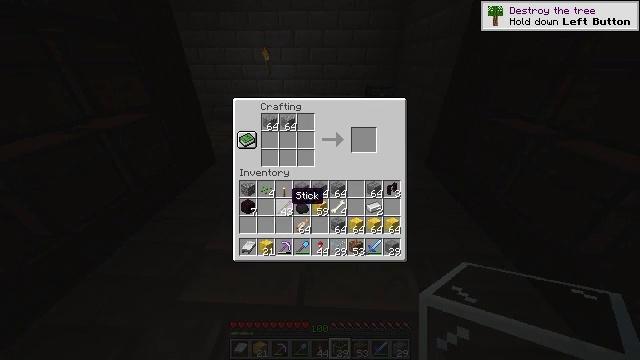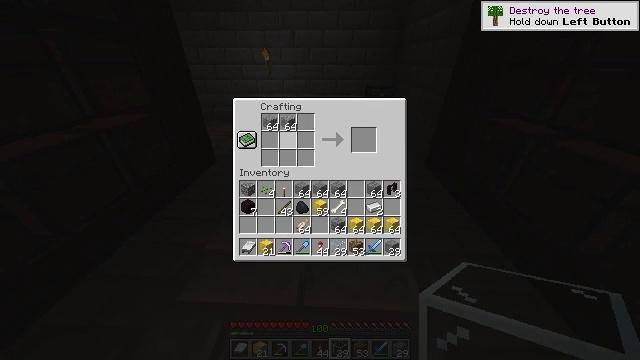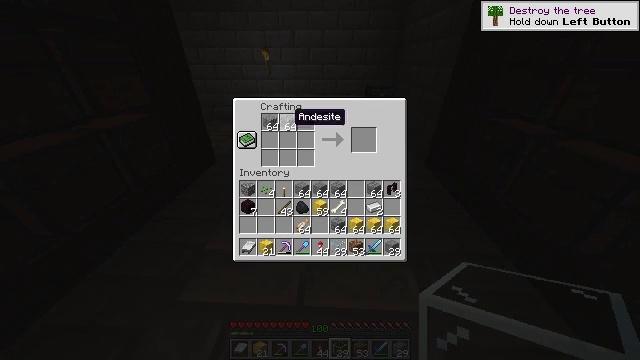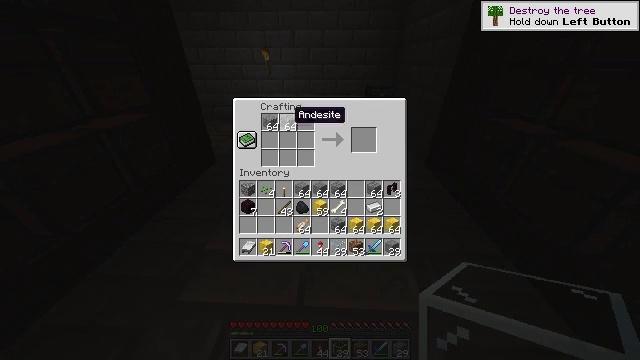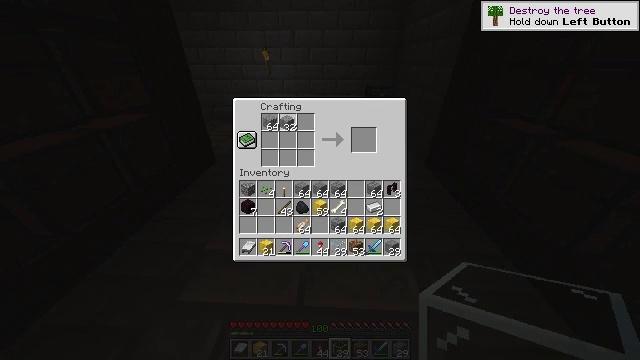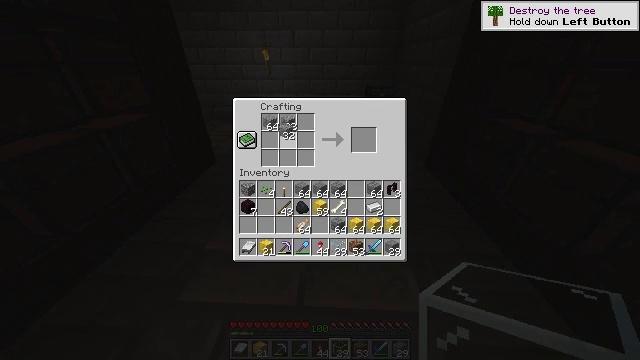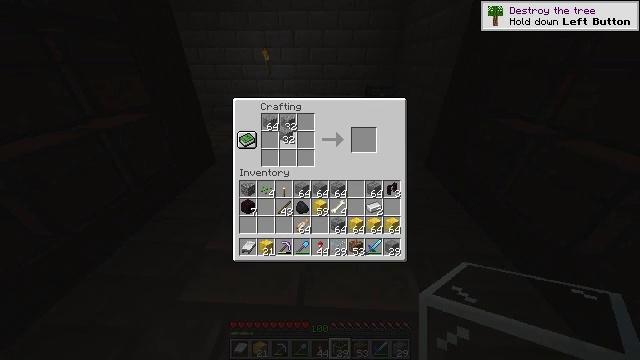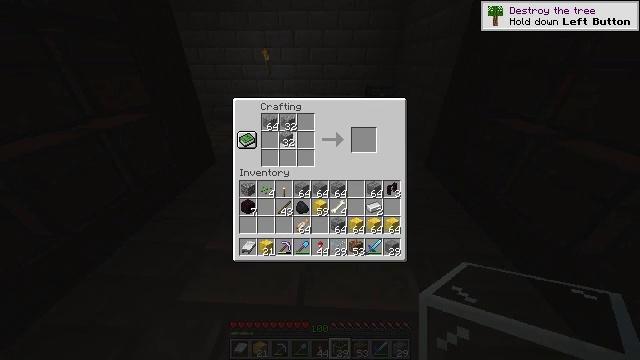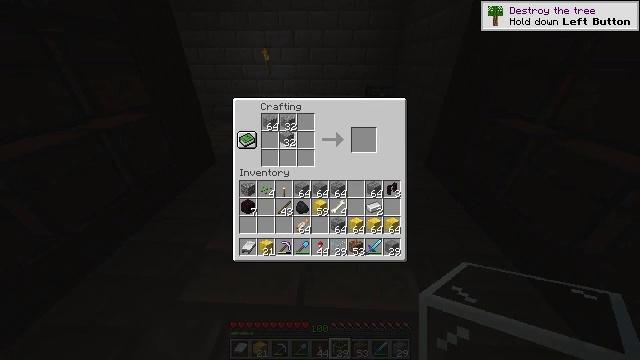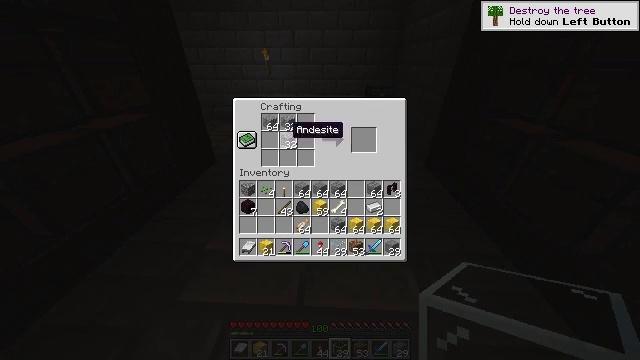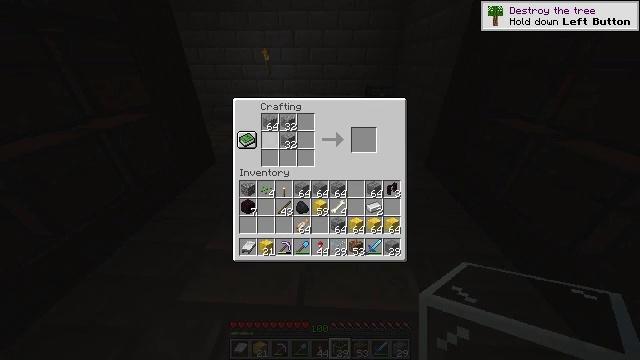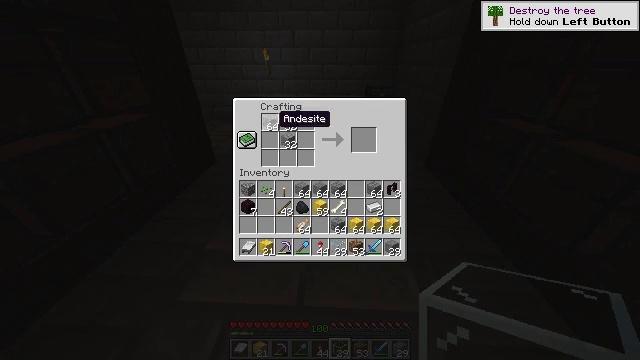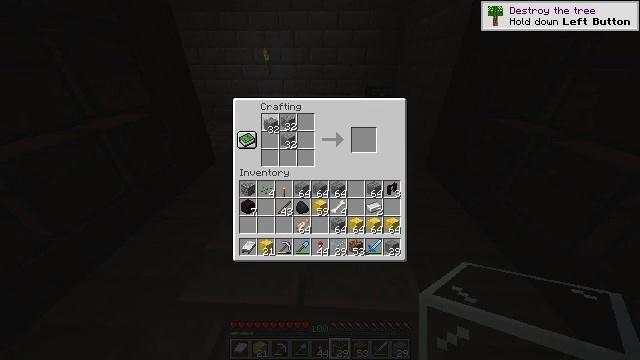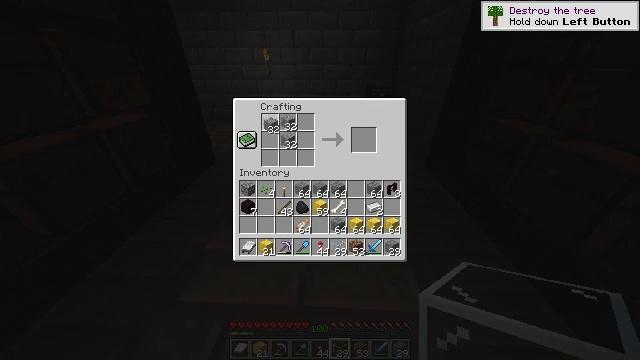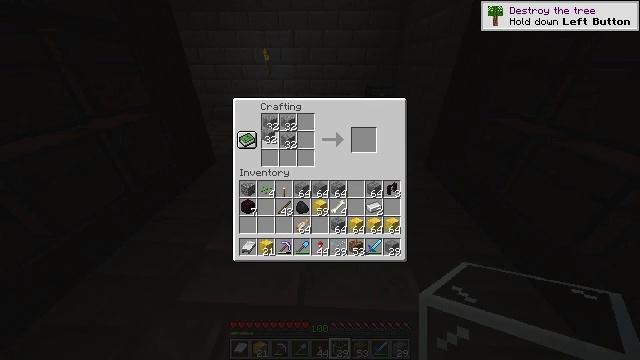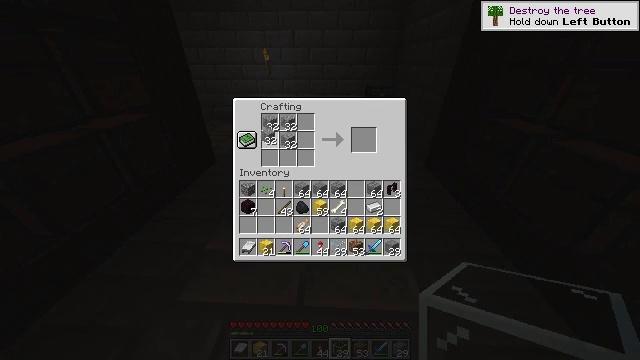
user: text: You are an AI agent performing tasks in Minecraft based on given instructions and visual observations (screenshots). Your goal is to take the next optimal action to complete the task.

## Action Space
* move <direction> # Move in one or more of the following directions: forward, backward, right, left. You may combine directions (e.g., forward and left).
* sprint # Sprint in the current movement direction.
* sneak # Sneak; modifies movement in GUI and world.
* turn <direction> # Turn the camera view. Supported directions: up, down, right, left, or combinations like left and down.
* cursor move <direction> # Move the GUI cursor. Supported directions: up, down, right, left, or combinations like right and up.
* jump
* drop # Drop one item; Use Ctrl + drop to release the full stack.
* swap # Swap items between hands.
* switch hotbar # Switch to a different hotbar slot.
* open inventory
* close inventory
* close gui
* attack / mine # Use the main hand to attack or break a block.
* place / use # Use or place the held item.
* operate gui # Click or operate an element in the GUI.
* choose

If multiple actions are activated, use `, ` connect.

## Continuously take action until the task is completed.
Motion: motion action
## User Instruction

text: Open the crafting table and craft polished andesite.
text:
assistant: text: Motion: sneak, cursor move up
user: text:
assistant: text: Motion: cursor move up
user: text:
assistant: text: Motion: no_op
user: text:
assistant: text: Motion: choose
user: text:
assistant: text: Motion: cursor move down, choose
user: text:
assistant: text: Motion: no_op
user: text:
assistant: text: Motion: operate gui
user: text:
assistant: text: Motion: operate gui
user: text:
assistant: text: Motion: no_op
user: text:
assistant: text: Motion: cursor move left
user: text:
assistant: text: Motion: no_op
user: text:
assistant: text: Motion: choose
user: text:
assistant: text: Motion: choose
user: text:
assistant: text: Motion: cursor move down
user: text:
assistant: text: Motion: no_op
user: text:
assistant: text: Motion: operate gui
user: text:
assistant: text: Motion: operate gui
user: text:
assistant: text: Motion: no_op
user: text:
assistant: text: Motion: no_op
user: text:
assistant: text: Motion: no_op
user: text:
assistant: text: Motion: no_op
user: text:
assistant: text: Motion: cursor move right and up
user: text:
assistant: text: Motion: cursor move right and up
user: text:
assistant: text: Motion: no_op
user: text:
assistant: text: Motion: cursor move down
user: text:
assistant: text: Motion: cursor move down
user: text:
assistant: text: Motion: no_op
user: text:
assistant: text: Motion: no_op
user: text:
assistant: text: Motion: no_op
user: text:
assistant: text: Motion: no_op